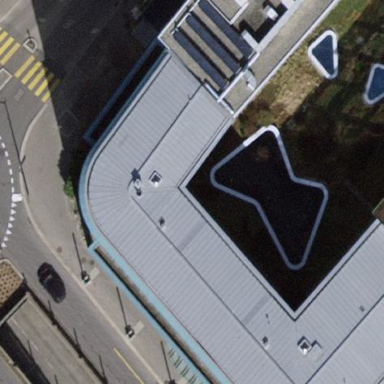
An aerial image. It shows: Office building.